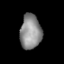
Tissue: lung
Cell type: T cells
Senescence score: 0.148
Nuclear area (px): 724
Mean DAPI intensity: 139.047